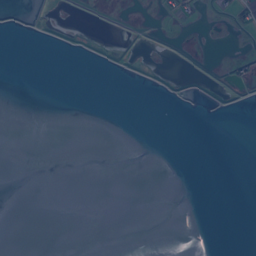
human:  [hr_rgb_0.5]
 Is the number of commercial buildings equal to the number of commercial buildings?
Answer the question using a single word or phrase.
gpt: yes

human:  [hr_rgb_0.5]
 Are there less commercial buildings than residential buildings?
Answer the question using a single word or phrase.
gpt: yes

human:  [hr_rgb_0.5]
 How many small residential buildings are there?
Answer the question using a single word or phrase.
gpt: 21

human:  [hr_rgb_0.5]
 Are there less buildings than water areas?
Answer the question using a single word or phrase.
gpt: no

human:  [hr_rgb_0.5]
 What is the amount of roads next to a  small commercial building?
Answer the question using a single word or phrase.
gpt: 0

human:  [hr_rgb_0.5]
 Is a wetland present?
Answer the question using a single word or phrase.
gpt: yes

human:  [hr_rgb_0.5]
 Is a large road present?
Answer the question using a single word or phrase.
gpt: no

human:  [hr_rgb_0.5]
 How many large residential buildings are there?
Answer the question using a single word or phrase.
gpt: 0

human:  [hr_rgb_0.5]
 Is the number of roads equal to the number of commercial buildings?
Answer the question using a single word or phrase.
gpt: no

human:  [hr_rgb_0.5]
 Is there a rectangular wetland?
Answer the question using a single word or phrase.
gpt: no

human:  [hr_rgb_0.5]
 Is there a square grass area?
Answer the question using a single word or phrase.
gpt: yes

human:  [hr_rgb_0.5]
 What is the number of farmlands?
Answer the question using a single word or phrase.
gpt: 1

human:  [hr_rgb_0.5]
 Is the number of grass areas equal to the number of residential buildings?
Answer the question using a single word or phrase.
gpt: no

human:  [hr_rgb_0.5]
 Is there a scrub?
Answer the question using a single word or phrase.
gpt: yes

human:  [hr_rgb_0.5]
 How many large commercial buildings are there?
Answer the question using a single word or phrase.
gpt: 0

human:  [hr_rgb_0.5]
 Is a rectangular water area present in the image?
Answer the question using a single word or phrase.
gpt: yes

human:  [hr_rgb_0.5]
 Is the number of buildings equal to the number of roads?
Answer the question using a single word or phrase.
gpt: no

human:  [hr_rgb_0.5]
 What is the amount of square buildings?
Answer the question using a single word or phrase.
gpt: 0

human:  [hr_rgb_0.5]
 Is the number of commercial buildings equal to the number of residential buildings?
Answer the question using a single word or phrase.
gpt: no

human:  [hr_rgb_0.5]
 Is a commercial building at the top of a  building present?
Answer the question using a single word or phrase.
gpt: no

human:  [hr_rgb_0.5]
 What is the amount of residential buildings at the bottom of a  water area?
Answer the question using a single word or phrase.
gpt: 15

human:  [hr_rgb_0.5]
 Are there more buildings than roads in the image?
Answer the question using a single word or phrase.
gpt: no

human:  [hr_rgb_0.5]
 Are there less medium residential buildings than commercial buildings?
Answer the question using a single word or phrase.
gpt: no

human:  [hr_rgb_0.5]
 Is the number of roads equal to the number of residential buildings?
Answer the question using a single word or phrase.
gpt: no

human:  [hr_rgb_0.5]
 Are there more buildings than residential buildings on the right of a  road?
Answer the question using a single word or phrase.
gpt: no

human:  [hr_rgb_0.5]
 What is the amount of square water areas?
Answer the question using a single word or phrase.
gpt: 0

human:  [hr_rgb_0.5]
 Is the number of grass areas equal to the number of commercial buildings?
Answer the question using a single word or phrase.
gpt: no

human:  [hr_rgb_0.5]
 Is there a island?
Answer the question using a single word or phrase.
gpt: yes

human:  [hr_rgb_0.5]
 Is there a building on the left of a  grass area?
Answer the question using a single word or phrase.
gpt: yes

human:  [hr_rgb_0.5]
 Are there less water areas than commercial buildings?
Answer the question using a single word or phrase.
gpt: no

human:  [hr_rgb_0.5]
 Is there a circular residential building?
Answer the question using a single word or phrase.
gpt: no

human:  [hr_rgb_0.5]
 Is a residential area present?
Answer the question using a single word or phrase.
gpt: yes

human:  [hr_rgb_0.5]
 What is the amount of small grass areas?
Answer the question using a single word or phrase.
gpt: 7

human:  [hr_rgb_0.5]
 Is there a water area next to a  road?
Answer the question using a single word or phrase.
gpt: yes

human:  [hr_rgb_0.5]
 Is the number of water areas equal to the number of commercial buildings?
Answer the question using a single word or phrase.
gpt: no

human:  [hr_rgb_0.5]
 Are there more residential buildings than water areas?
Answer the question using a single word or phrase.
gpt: yes